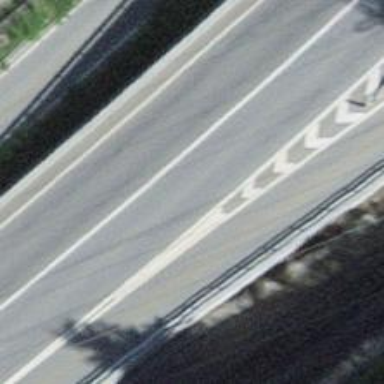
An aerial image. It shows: Primary road with asphalt surface.